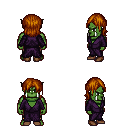
a pixel art fantasy rpg character, male body template, orc, green skin, purple robe, gold greaves, brunette long bangs hairstyle, brown shoes, four views (front, back, left, right), 2x2 character sprite sheet, small pixel art, hard edges, no anti-aliasing